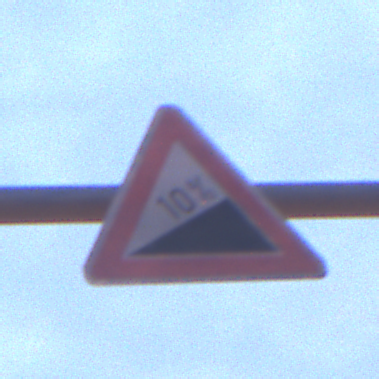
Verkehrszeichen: Steigung10
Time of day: Night
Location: Outdoor (Urban)
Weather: PartlyCloudy
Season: NotSpecified
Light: Artificial